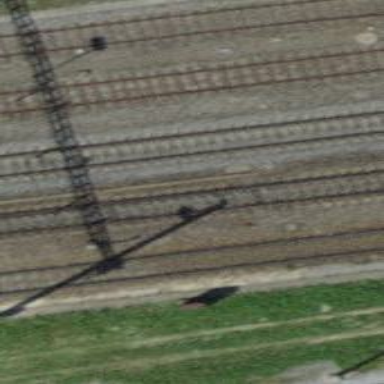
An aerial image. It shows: Railway switch.